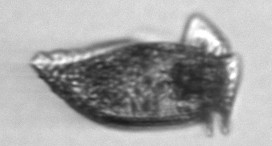
Label: Dinophysis_norvegica